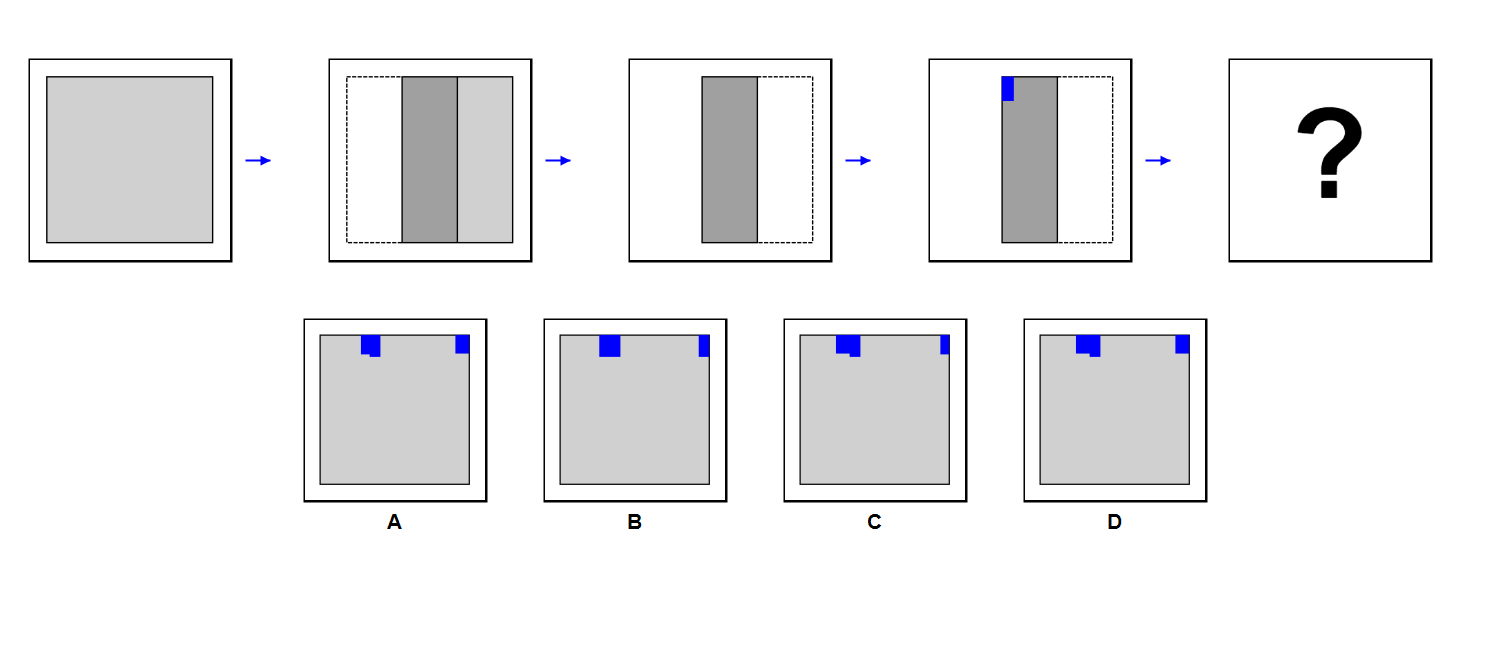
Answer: B